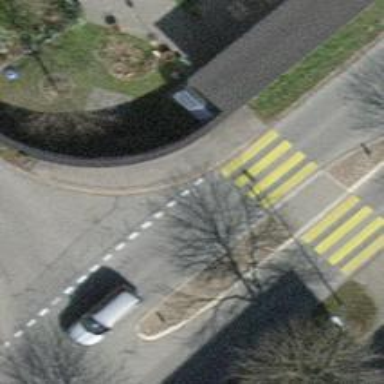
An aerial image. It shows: Kerb barrier.